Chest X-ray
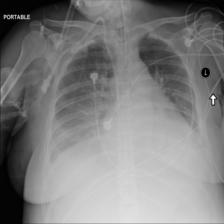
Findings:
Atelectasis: positive
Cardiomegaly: positive
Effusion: positive
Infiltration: positive
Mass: positive
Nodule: positive
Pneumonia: negative
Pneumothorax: negative
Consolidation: positive
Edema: positive
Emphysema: negative
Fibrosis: negative
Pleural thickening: negative
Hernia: negative